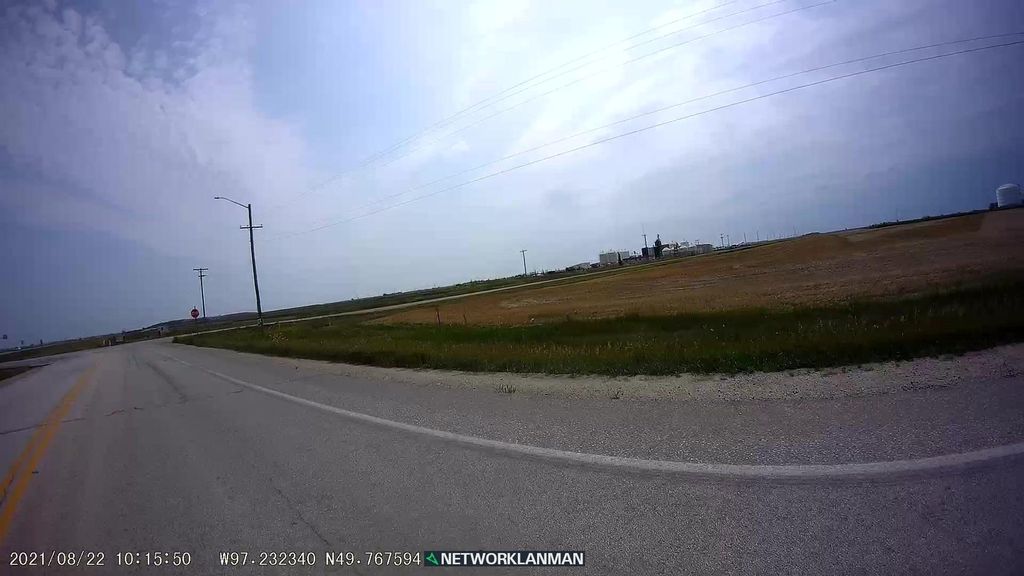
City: winnipeg